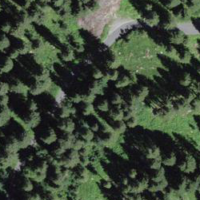
EUNIS habitat code: 43
Species observed at this site:
Tozzia alpina
Stellaria nemorum